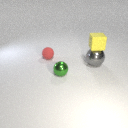
small red rubber sphere to the left of large gray metal sphere